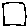
Label: square